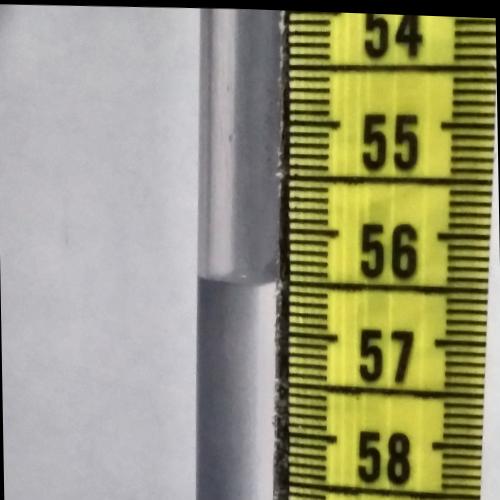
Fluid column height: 56.5 cm